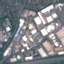
Label: Industrial